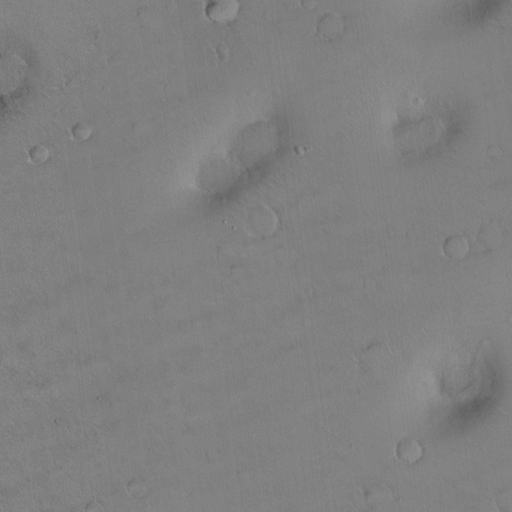
Classes present: Background, Cone